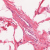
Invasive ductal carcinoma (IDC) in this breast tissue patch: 0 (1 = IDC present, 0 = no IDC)